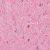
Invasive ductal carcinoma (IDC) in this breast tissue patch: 1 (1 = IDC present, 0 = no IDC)